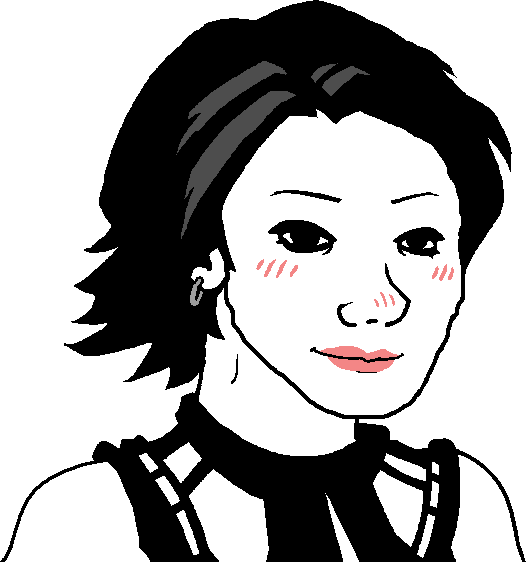
Label: 5_Daddys_Girl